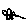
Label: flower